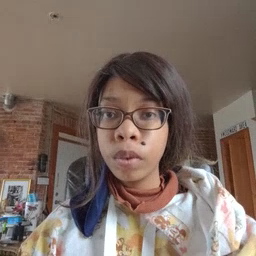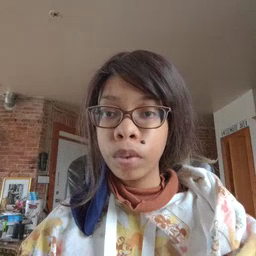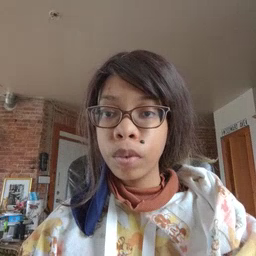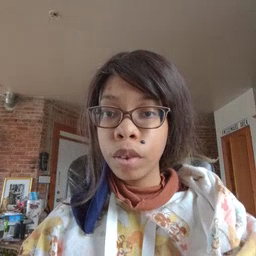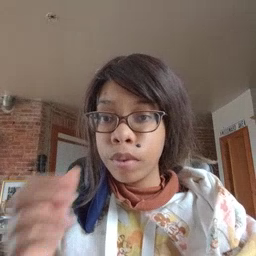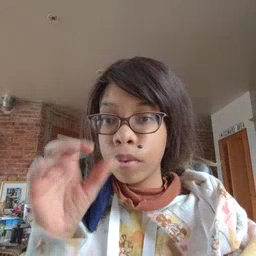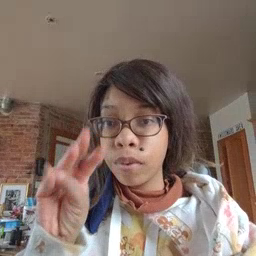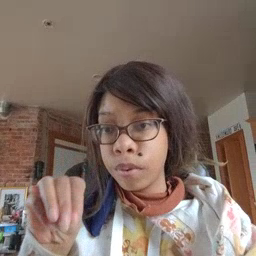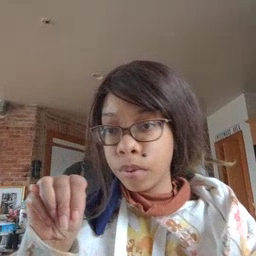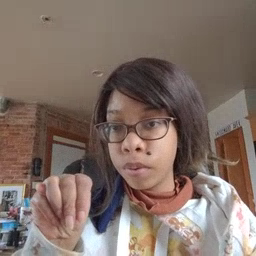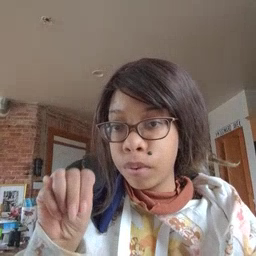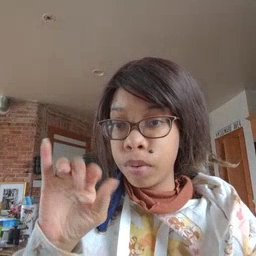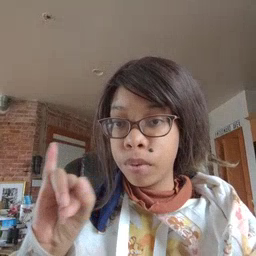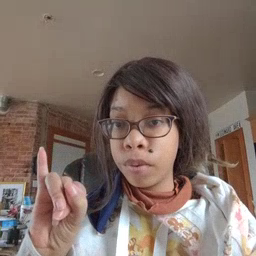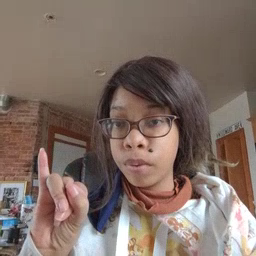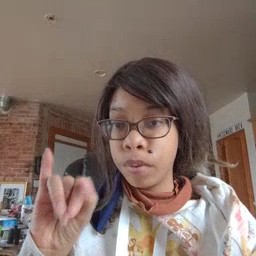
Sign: mitten